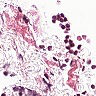
Metastatic tissue present: no